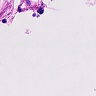
Metastatic tissue present: no